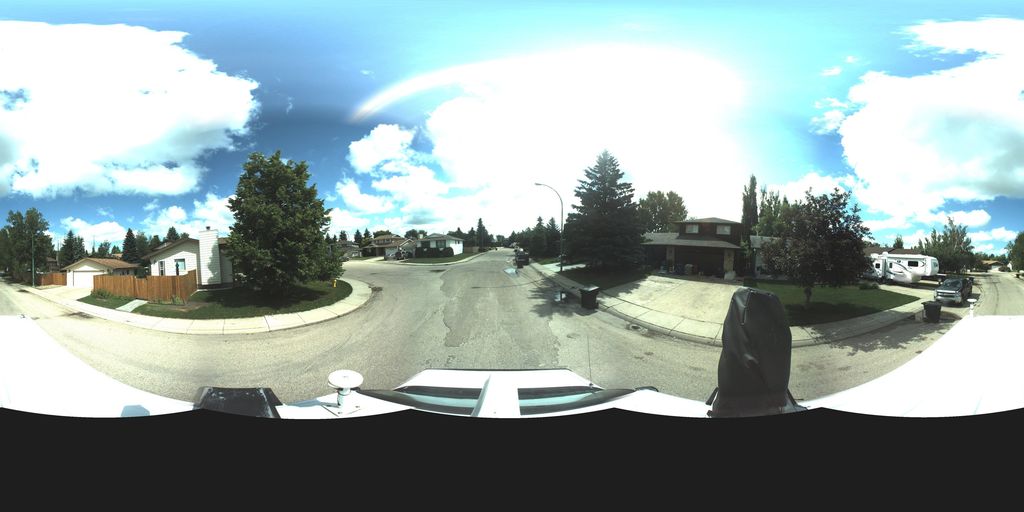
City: saskatoon